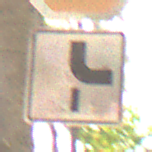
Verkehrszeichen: VerlaufVorfahrtsstrasse10
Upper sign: Stop
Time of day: MorningAfternoon
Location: Outdoor (Nature)
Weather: Overcast
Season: Autumn
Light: Natural